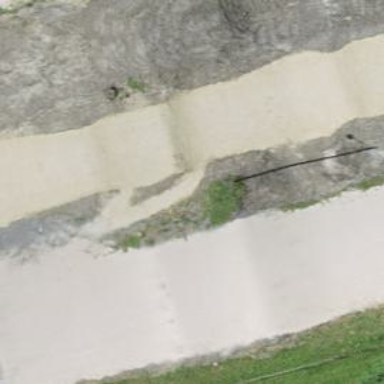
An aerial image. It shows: Compacted track in leisure land area designated for BMX sport.